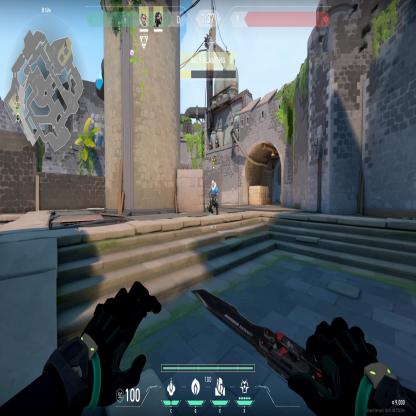
Label: teammate